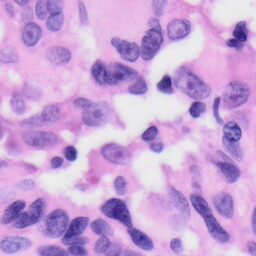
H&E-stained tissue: Skin